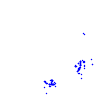
Particle: pion